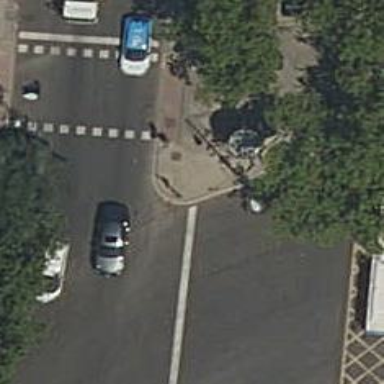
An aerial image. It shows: Advertising column.